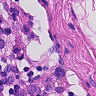
Metastatic tissue present: no